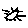
Label: sun